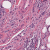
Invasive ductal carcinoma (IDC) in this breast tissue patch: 1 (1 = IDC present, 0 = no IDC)